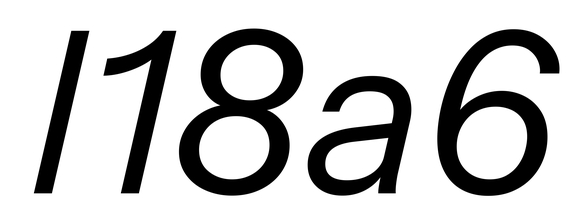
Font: InstrumentSans-Italic_Italic